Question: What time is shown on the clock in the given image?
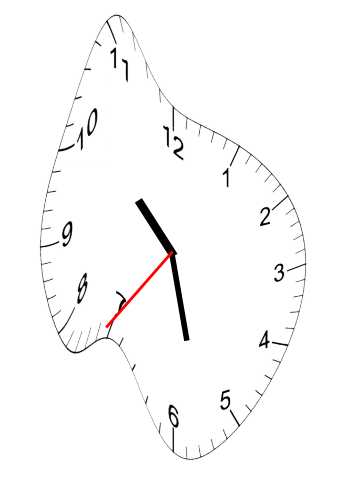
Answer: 10:27:36